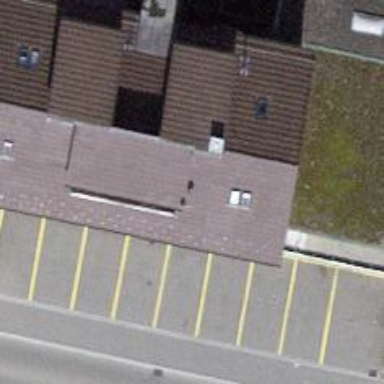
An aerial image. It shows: Post office.